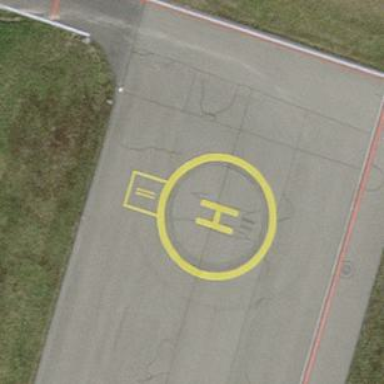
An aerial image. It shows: Image showing helipad at airport.